Field crop: tomato
Growth stage: 2
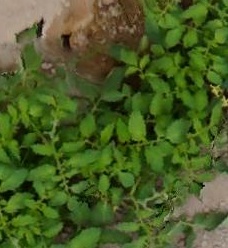
Species: tomato